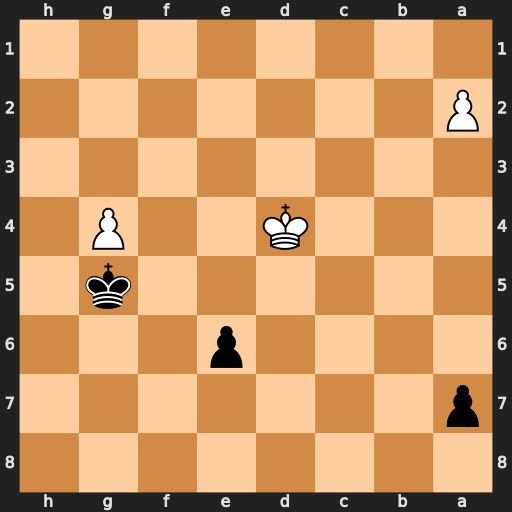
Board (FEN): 8/p7/4p3/6k1/3K2P1/8/P7/8
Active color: b
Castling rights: -
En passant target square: -
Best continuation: Kf4 a3 a6 g5 Kf5 g6 Kxg6 Ke5 Kf7